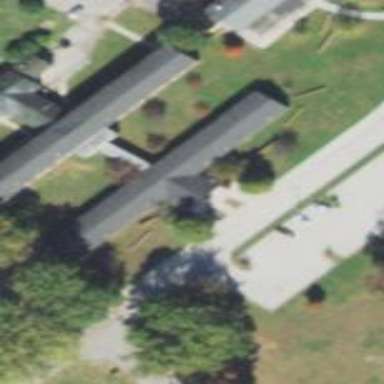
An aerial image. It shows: Dormitory building.